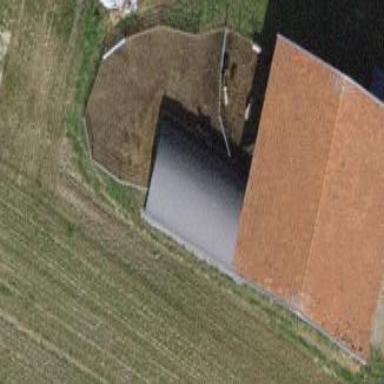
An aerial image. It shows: Farm auxiliary building with gabled roof.